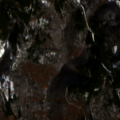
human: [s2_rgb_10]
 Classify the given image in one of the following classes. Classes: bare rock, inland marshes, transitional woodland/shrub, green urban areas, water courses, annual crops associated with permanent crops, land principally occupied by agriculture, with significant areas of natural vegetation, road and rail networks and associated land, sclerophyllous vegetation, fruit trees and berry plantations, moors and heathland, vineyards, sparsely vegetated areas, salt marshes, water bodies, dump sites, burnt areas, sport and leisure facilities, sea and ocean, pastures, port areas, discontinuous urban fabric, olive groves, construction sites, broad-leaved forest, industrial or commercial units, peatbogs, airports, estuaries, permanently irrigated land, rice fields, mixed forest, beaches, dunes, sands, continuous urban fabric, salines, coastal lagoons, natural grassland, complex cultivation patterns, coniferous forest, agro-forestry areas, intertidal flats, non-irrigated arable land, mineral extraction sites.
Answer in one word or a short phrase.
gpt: broad-leaved forest, coniferous forest, mixed forest, transitional woodland/shrub